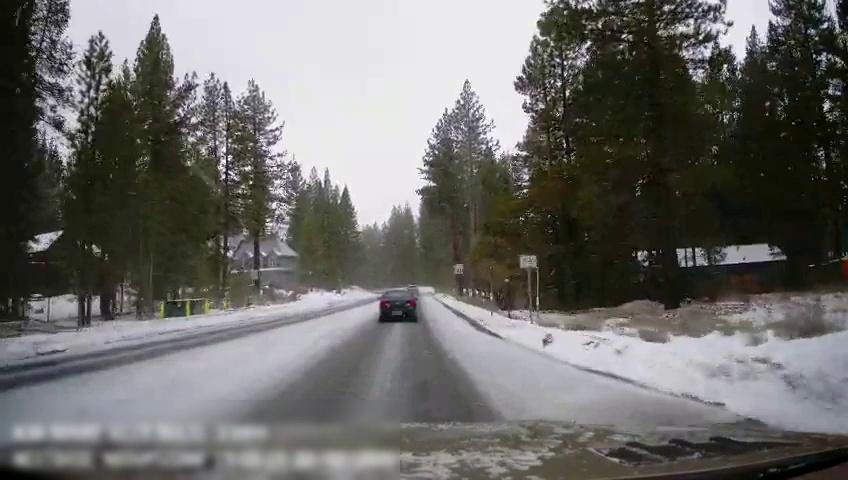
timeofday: Day
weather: Snowy
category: Drivable Space
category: Vehicles | Car
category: Lanes | Current Lane
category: Traffic | Signs
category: Traffic | Signs